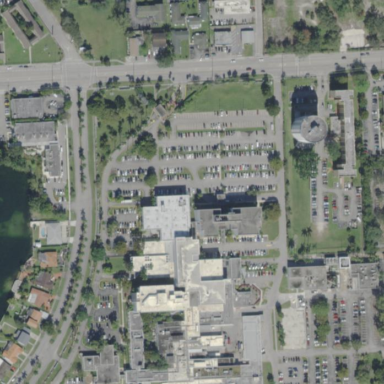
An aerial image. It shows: Healthcare facility identified as hospital.